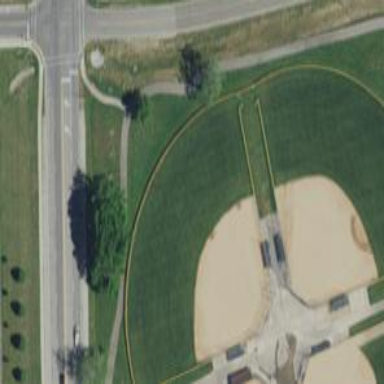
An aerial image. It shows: Baseball pitch for leisure land activities.